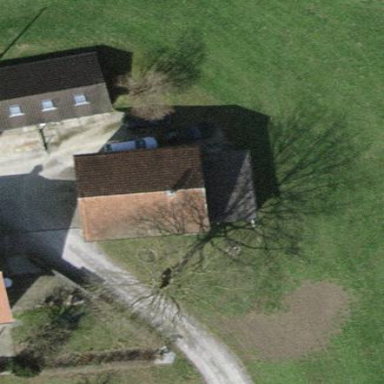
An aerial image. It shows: Rural barn.